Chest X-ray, AP view. Patient: 52 years old, sex F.
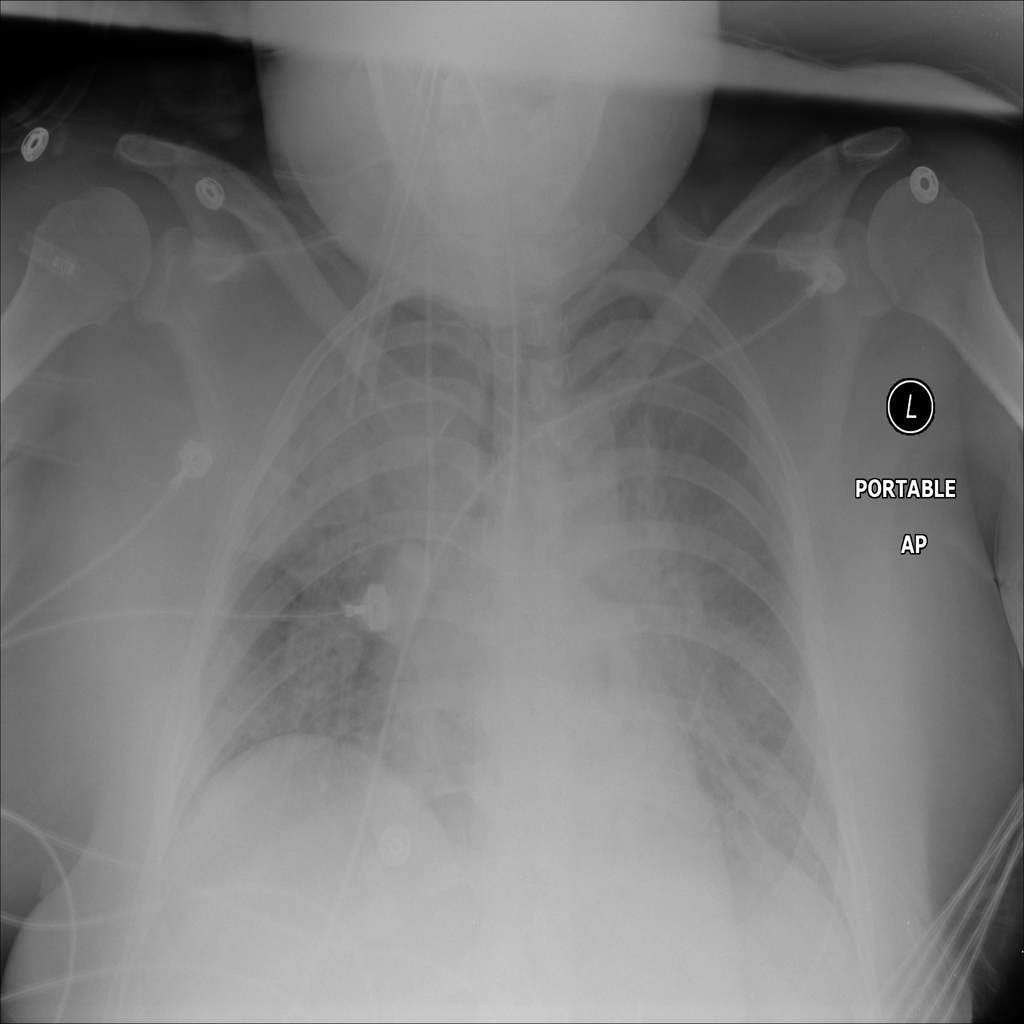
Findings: Atelectasis, Effusion, Infiltration